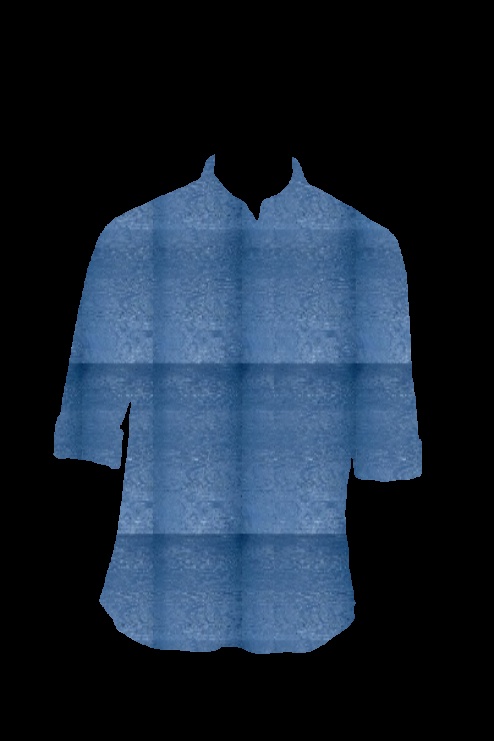
blue plaid button up tee